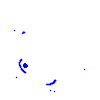
Particle: kaon